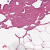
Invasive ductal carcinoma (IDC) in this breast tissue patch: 0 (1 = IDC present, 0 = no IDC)